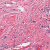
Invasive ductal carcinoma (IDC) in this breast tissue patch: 0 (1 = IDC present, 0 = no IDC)